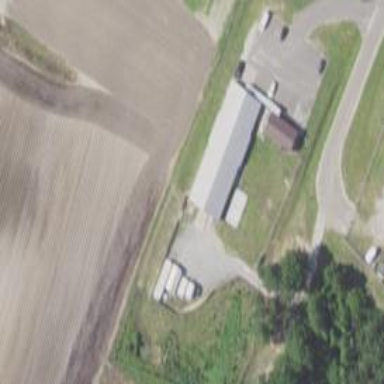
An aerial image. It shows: Animal shelter.